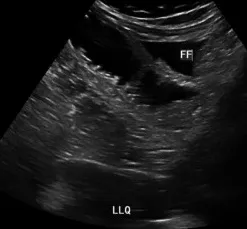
Showing free fluid (FF) in the right iliac fossa.
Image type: radiology (ultrasound)